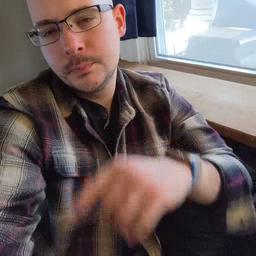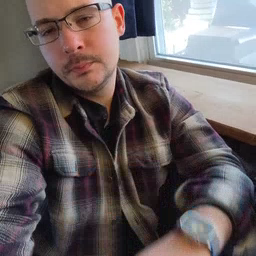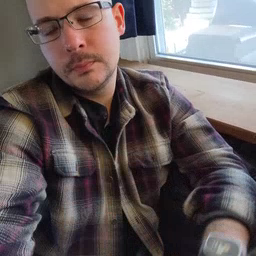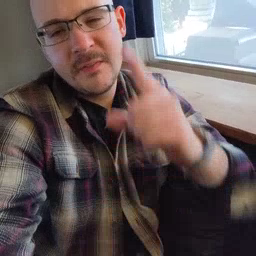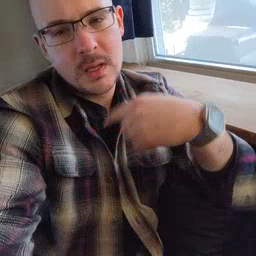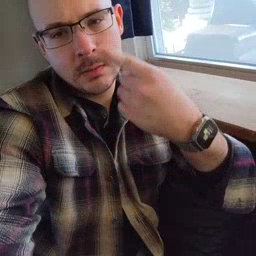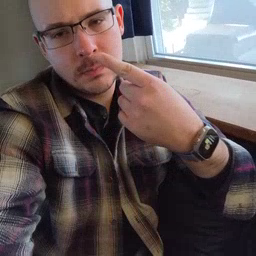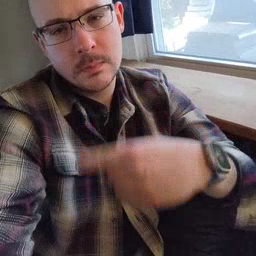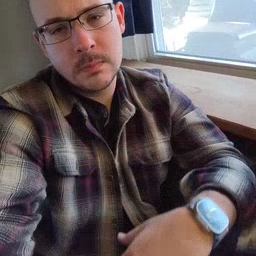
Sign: face